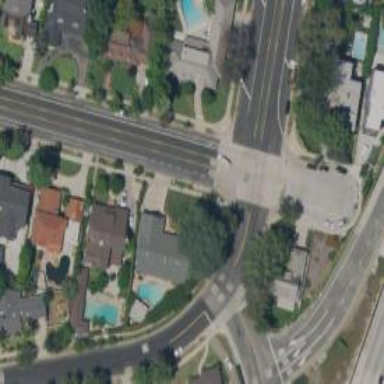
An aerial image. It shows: Road with stop sign.